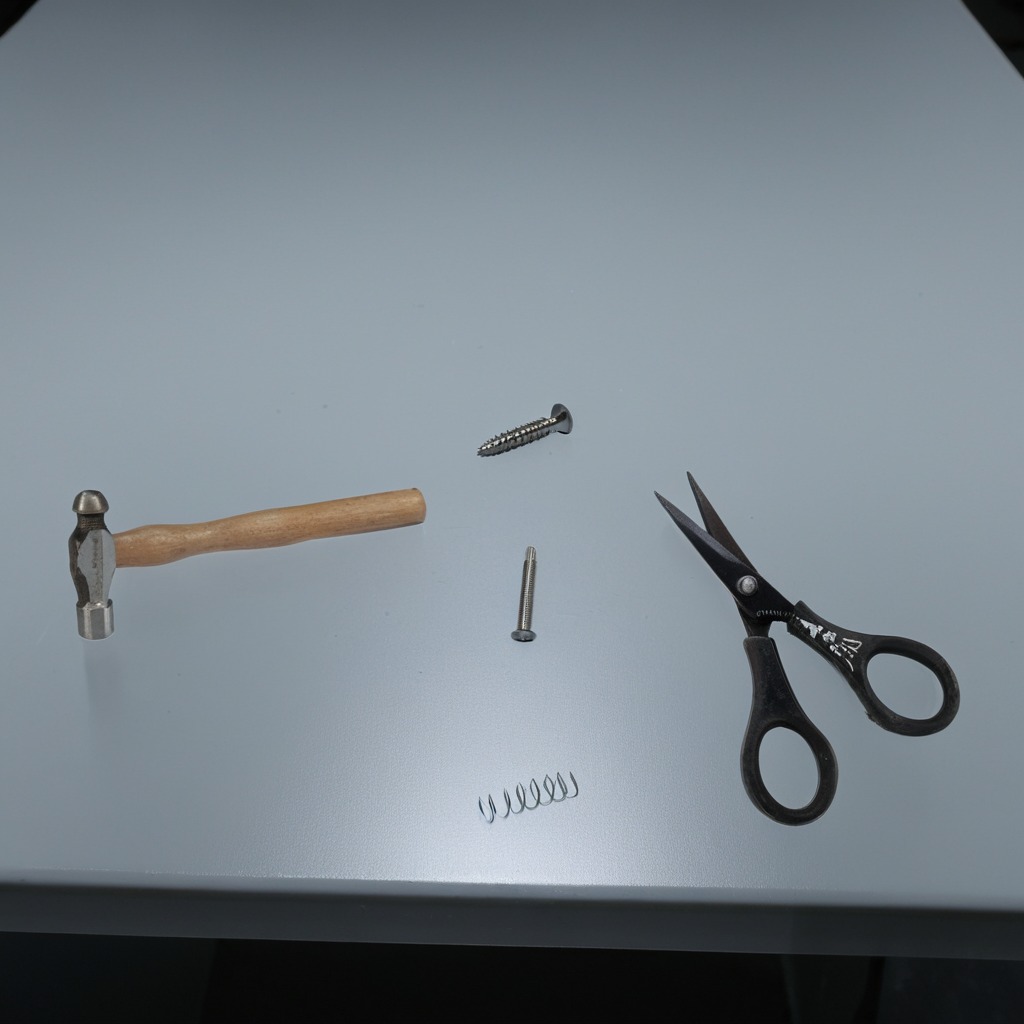
A metal machine screw, an iron nail, a hammer, a coiled metal spring, and a pair of scissors are lying on the table.